Question: I have the following html page and need to Sum three Rows of HTML Textbox Values Using JQuery / JavaScript.
- I need totals for each row as well as a grand total of all rows.
## Here is what the form looks like:

## Here is my HTML with three rows of textboxes:
'''
<table data-role="table" data-theme="c" id="bookList" class="table-stroke table-stripe">
<thead>
<tr>
<th>Type</th>
<th>Mon<br>
<input disabled id="monDate" size="5" data-mini="true"></th>
<th>Tue<br>
<input disabled id="tueDate" size="5" data-mini="true"></th>
<th>Wed<br>
<input disabled id="wedDate" size="5" data-mini="true"></th>
<th>Thu<br>
<input disabled id="thuDate" size="5" data-mini="true"></th>
<th>Fri<br>
<input disabled id="friDate" size="5" data-mini="true"></th>
<th>Sat<br>
<input disabled id="satDate" size="5" data-mini="true"></th>
<th>Sun<br>
<input disabled id="sunDate" size="5" data-mini="true"></th>
<th>Totals</th>
<th>Description</th>
</tr>
</thead>
<tbody>
<tr>
<th><select name="select-choice-1" id="select-choice-1" data-native-menu="false" data-theme="c" data-mini="true">
<option value="Regular Hourly Rate" selected>Regular Hourly Rate</option>
<option value="Paid Leave Time">Paid Leave Time</option>
<option value="Bereavement">Bereavement</option>
<option value="Holiday Pay">Holiday Pay</option>
</select></th>
<td><input type="number" pattern="[0-9]*" name="mon1" id="mon1" value="8" size="10" maxlength="5" data- mini="true"></td>
<td><input type="number" pattern="[0-9]*" name="tue1" id="tue1" value="8" size="10" maxlength="5" data- mini="true"></td>
<td><input type="number" pattern="[0-9]*" name="wed1" id="wed1" value="8" size="10" maxlength="5" data- mini="true"></td>
<td><input type="number" pattern="[0-9]*" name="thu1" id="thu1" value="" size="10" maxlength="5" data- mini="true"></td>
<td><input type="number" pattern="[0-9]*" name="fri1" id="fri1" value="" size="10" maxlength="5" data- mini="true"></td>
<td><input type="number" pattern="[0-9]*" name="sat1" id="sat1" value="" size="10" maxlength="5" data- mini="true"></td>
<td><input type="number" pattern="[0-9]*" name="sun1" id="sun1" value="" size="10" maxlength="5" data- mini="true"></td>
<td><input name="total1" type="text" disabled id="total1" value="" size="10" maxlength="5" pattern="[0-9]*" data-mini="true"></td>
<td><label>
<input name="desc1" type="text" id="desc1" size="15" maxlength="50" data-mini="true">
</label></td>
</tr>
<tr>
<th><select name="select-choice-2" id="select-choice-2" data-native-menu="false" data-theme="c" data-mini="true">
<option value="Regular Hourly Rate">Regular Hourly Rate</option>
<option value="Paid Leave Time" selected>Paid Leave Time</option>
<option value="Bereavement">Bereavement</option>
<option value="Holiday Pay">Holiday Pay</option>
</select></th>
<td><input type="number" pattern="[0-9]*" name="mon2" id="mon2" value="" size="10" maxlength="5" data- mini="true"></td>
<td><input type="number" pattern="[0-9]*" name="tue2" id="tue2" value="" size="10" maxlength="5" data- mini="true"></td>
<td><input type="number" pattern="[0-9]*" name="wed2" id="wed2" value="" size="10" maxlength="5" data- mini="true"></td>
<td><input type="number" pattern="[0-9]*" name="thu2" id="thu2" value="8" size="10" maxlength="5" data- mini="true"></td>
<td><input type="number" pattern="[0-9]*" name="fri2" id="fri2" value="" size="10" maxlength="5" data- mini="true"></td>
<td><input type="number" pattern="[0-9]*" name="sat2" id="sat2" value="" size="10" maxlength="5" data- mini="true"></td>
<td><input type="number" pattern="[0-9]*" name="sun2" id="sun2" value="" size="10" maxlength="5" data- mini="true"></td>
<td><input name="total2" type="text" disabled id="total2" value="" size="10" maxlength="5" pattern="[0-9]*" data-mini="true"></td>
<td><label>
<input name="desc2" type="text" id="desc2" size="15" maxlength="50" data-mini="true">
</label></td>
</tr>
<tr>
<th><select name="select-choice-3" id="select-choice-3" data-native-menu="false" data-theme="c" data-mini="true">
<option value="Regular Hourly Rate">Regular Hourly Rate</option>
<option value="Paid Leave Time">Paid Leave Time</option>
<option value="Bereavement">Bereavement</option>
<option value="Holiday Pay" selected>Holiday Pay</option>
</select></th>
<td><input type="number" pattern="[0-9]*" name="mon3" id="mon3" value="" size="10" maxlength="5" data- mini="true"></td>
<td><input type="number" pattern="[0-9]*" name="tue3" id="tue3" value="" size="10" maxlength="5" data- mini="true"></td>
<td><input type="number" pattern="[0-9]*" name="wed3" id="wed3" value="" size="10" maxlength="5" data- mini="true"></td>
<td><input type="number" pattern="[0-9]*" name="thu3" id="thu3" value="" size="10" maxlength="5" data- mini="true"></td>
<td><input type="number" pattern="[0-9]*" name="fri3" id="fri3" value="8" size="10" maxlength="5" data- mini="true"></td>
<td><input type="number" pattern="[0-9]*" name="sat3" id="sat3" value="" size="10" maxlength="5" data- mini="true"></td>
<td><input type="number" pattern="[0-9]*" name="sun3" id="sun3" value="" size="10" maxlength="5" data- mini="true"></td>
<td><input name="total3" type="text" disabled id="total3" value="" size="10" maxlength="5" pattern="[0-9]*" data-mini="true"></td>
<td><label>
<input name="desc3" type="text" id="desc3" size="15" maxlength="50" data-mini="true">
</label></td>
</tr>
<tr>
<th>&nbsp;</th>
<td colspan="7"><div align="right">Totals</div></td>
<td><input name="total4" type="text" disabled id="total4" value="" size="10" maxlength="5" pattern="[0-9]*" data-mini="true"></td>
<td>&nbsp;</td>
</tr>
</tbody>
</table>
'''
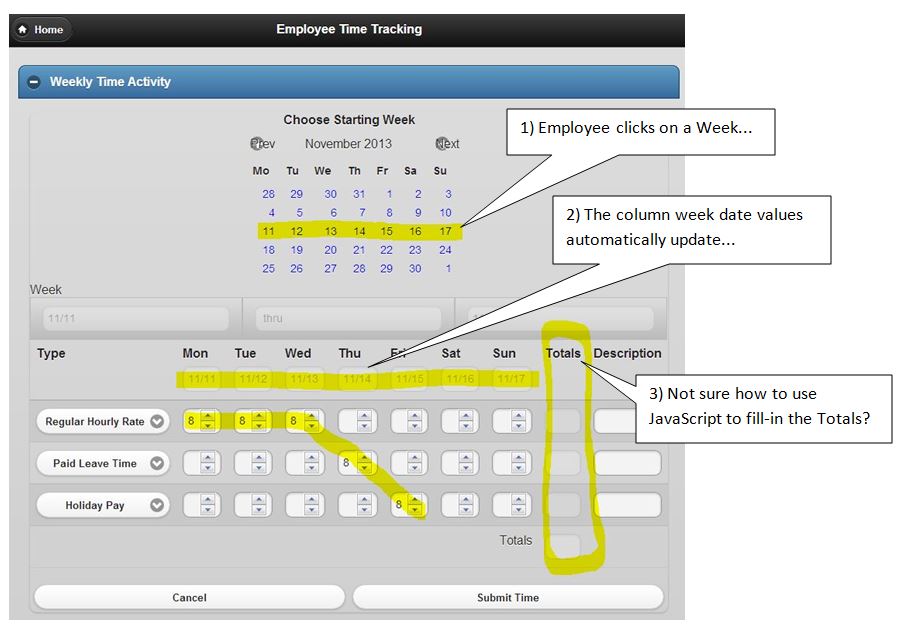
Answer: Assuming you have the following html
'''
<table>
<tr id="hourly">
<td>
<input value="1" />
<input value="2" />
<input id="total_hour" />
</td>
</tr>
</table>
<button id="calc">Submit</button>
'''
The following JS should work for your needs.
'''
//-- Create an empty array to hold items
var items = [];
//-- set hourly total = 0
var htotal = 0;
//-- When submit is clicked process hourly time, this should be repeated for each row
$("#calc").click(function () {
//-- use the each function to loop through every input field on the hourly row
$("#hourly input").each(function () {
//-- only the final total has an id and we don't want that included in our total
if(!$(this).attr("id"))
{
//-- convert each value to a number and push to items array
items.push(parseFloat($(this).val()));
}
});
//-- loop through each item in the items array
$.each(items, function() {
//-- add the items together as the htotal variable
htotal += this;
});
//-- set the total_hour value to htotal
$("#total_hour").val(htotal);
});
'''
Working Plunk here <URL>